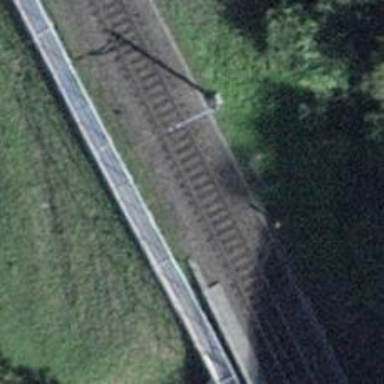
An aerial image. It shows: Bridge with two electrified railway tracks. The electrification is done through contact line.